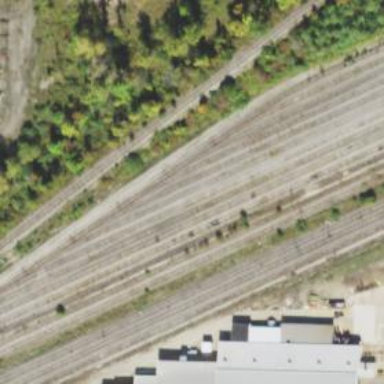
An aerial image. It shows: Railway yard used for servicing trains.